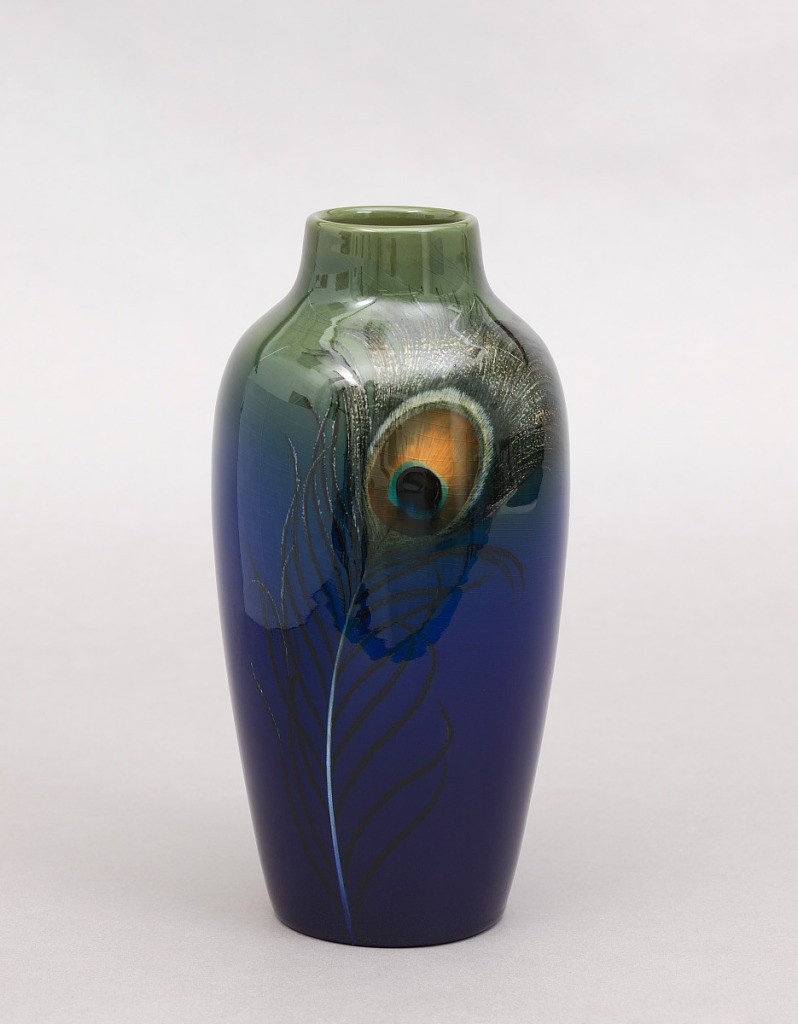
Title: Vase
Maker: Rookwood Pottery, American, 1880 - 1967
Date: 1904
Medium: earthenware, glaze
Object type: Vase
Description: A dark blue and black vase with a larger opening, decorated with one peacock feather on the front.

From ledger: Elongated ovoid vase tapering to short neck which tapers slightly inward. Green around top shading to and predominated by blue to deep blue at base. Two peacock feathers painted under glaze in black, amber, blue-green.
paper lables on bottom: "Rockwood Pottery / Cincinnati USA / 1904 / Louisiana Purchase / Exposition St Louis" and "#359 .0 [upsidedown 5]